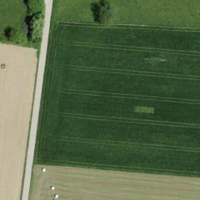
EUNIS habitat code: 25
Species observed at this site:
Corvus corone
Acer campestre